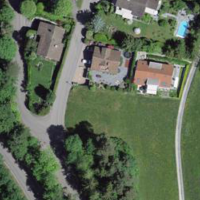
EUNIS habitat code: 55
Species observed at this site:
Lonicera acuminata